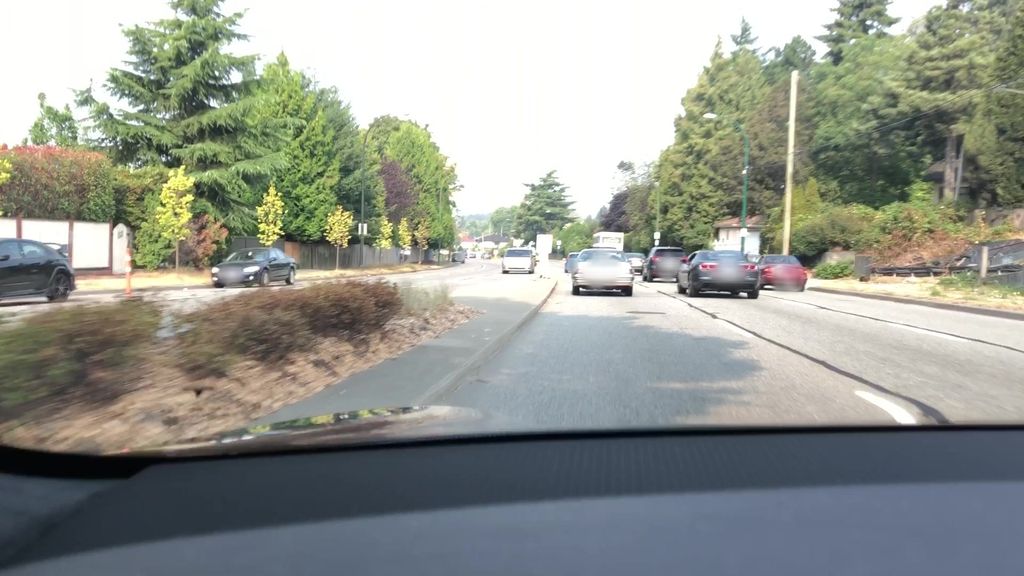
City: vancouver